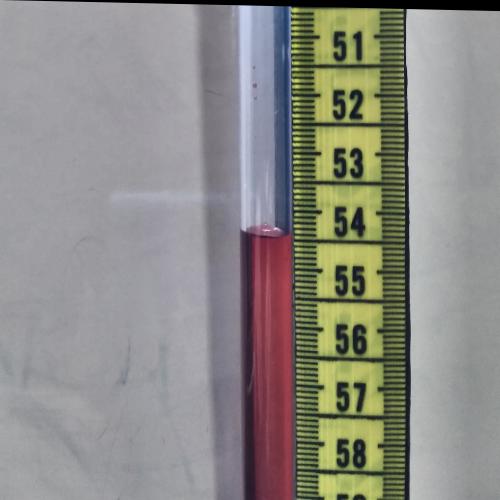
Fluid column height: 54.4 cm